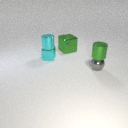
small gray metal sphere to the right of large green metal cube